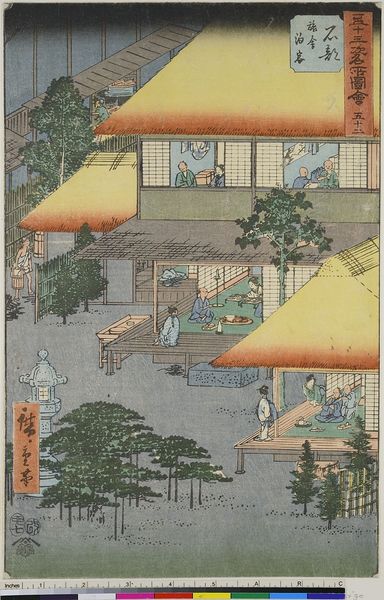
Titel: Reisende im Gasthaus, Blatt 52 aus der Serie: Bilder der 53 Stationen des Tokaido
Künstler: Utagawa Hiroshige
Standort: Hamburg
Institution: Museum für Kunst und Gewerbe Hamburg
Schlagwörter: bäume, frauen, gelb, grün, menschen, grau, kaffeehaus, szene, gebäude, haus, kneipe, architektur, boden, holzschnitt, japan, schrift, dächer, japanisch, schriftzeichen, druckgraphik, druckgrafik, asiatisch, tempel, zeit, reisende, farbholzschnitt, gasthaus, tourismus, reisen, schriftband, teezeremonie, edo, pub, reproduktionen, 1800, druckerzeugnisse, ukiyo